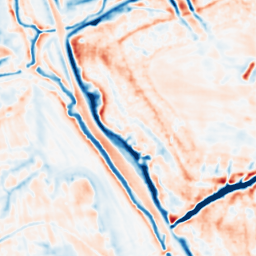
Category: multiscale
Decomposition family: dog
Decomposition parameters: sigma_low: 1
sigma_high: 5
Upsampling method: sinc_blackman
Upsampling parameters: scale: 2
kernel_size: 4
Upsampling scale: 2